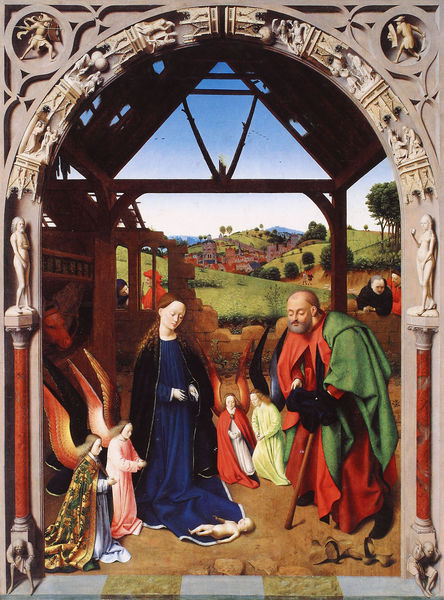
Titel: Geburt Christi
Künstler: Petrus Christus
Institution: Washington, National Gallery of Art
Schlagwörter: blau, flügel, gemälde, himmel, nackt, umhang, grün, landschaft, menschen, stadt, bunt, frau, holz, männer, säule, haus, rot, tiere, wiese, muster, öl, feld, hügel, mantel, kind, stock, engel, farbig, schuhe, stab, dorf, tor, nonne, portal, pforte, jesus, stall, mönch, umhänge, könige, heilige, maria, josef, joseph, verkündigung, situation